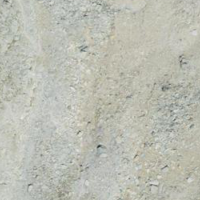
EUNIS habitat code: 48
Species observed at this site:
Saxifraga exarata
Androsace alpina